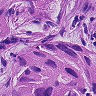
Metastatic tissue present: yes